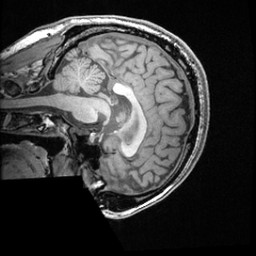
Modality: T1w
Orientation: sagittal
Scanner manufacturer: ge
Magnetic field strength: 3 T
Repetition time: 0.008572 s
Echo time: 0.003384 s